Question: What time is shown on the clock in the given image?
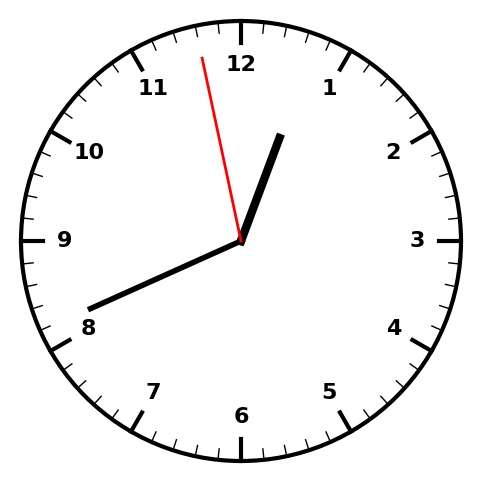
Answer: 12:40:58